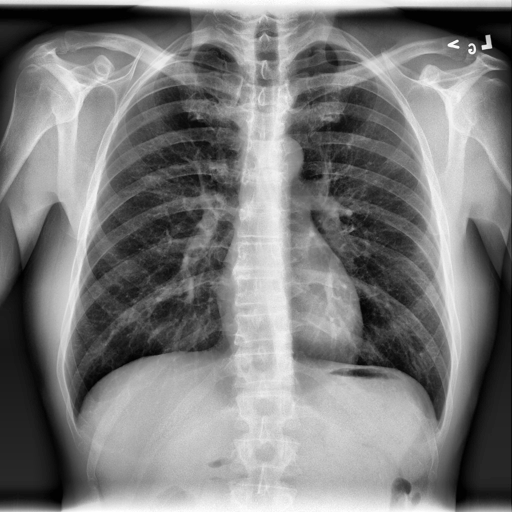
Finding: NORMAL